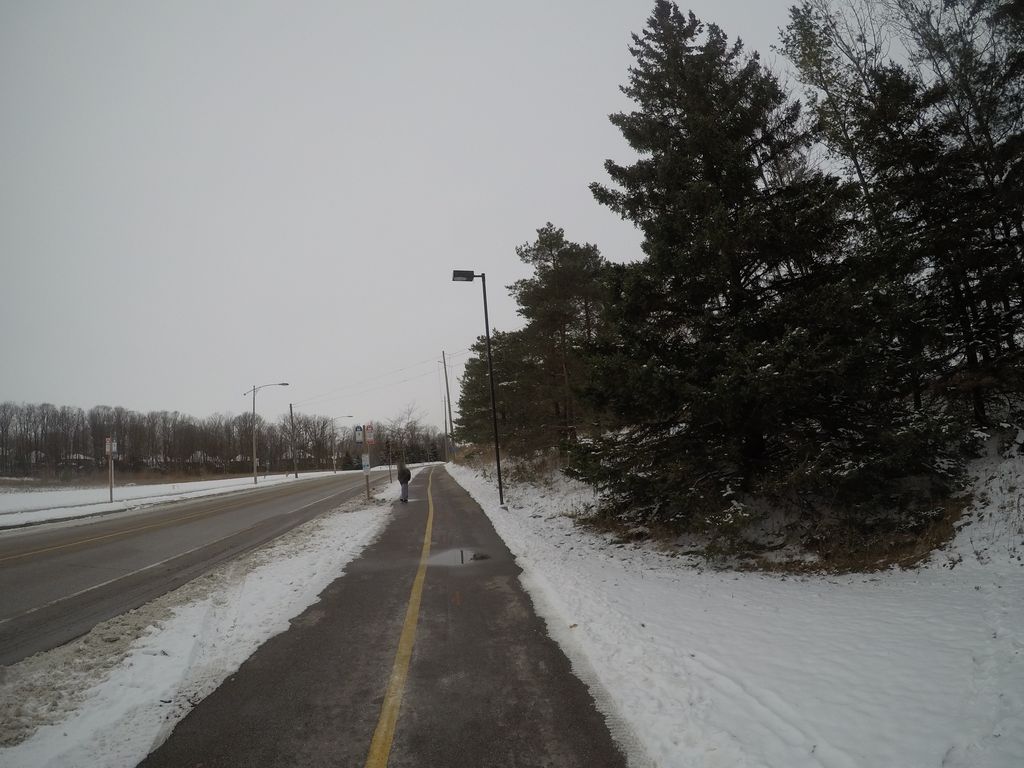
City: kitchener-waterloo